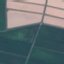
Land use / land cover: AnnualCrop